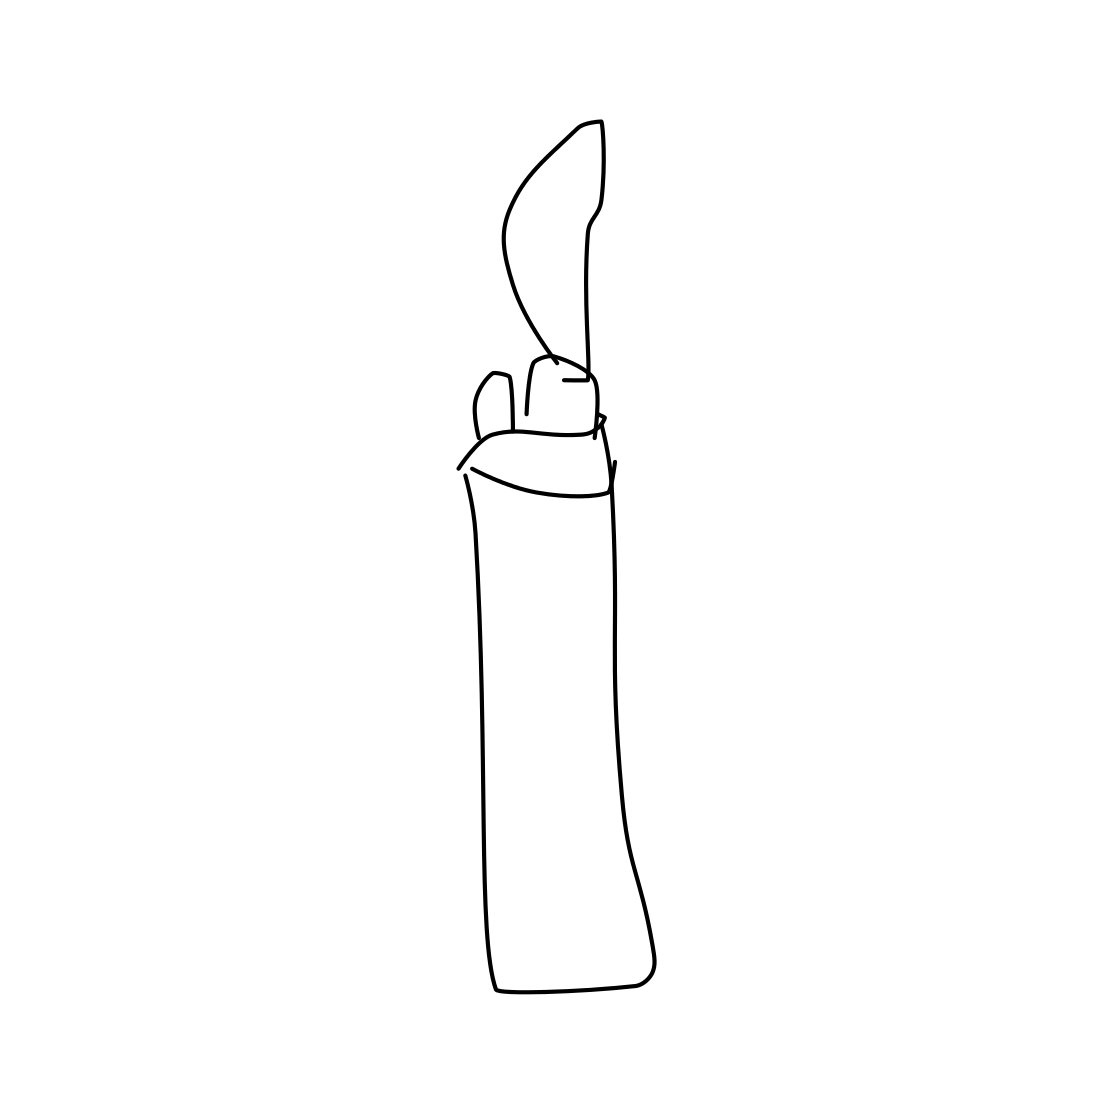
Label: lighter